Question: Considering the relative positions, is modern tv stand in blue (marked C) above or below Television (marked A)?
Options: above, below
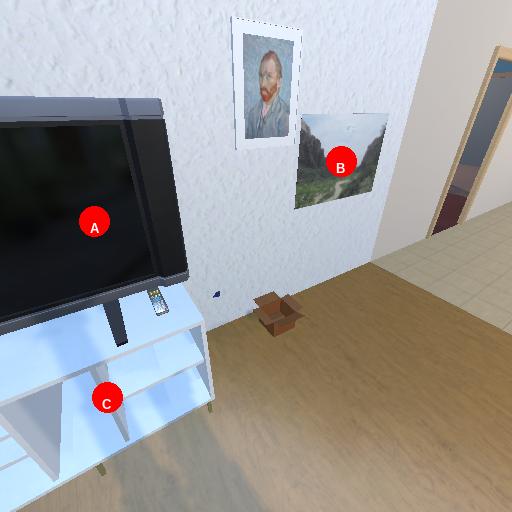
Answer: above